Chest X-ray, PA view. Patient: 60 years old, sex M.
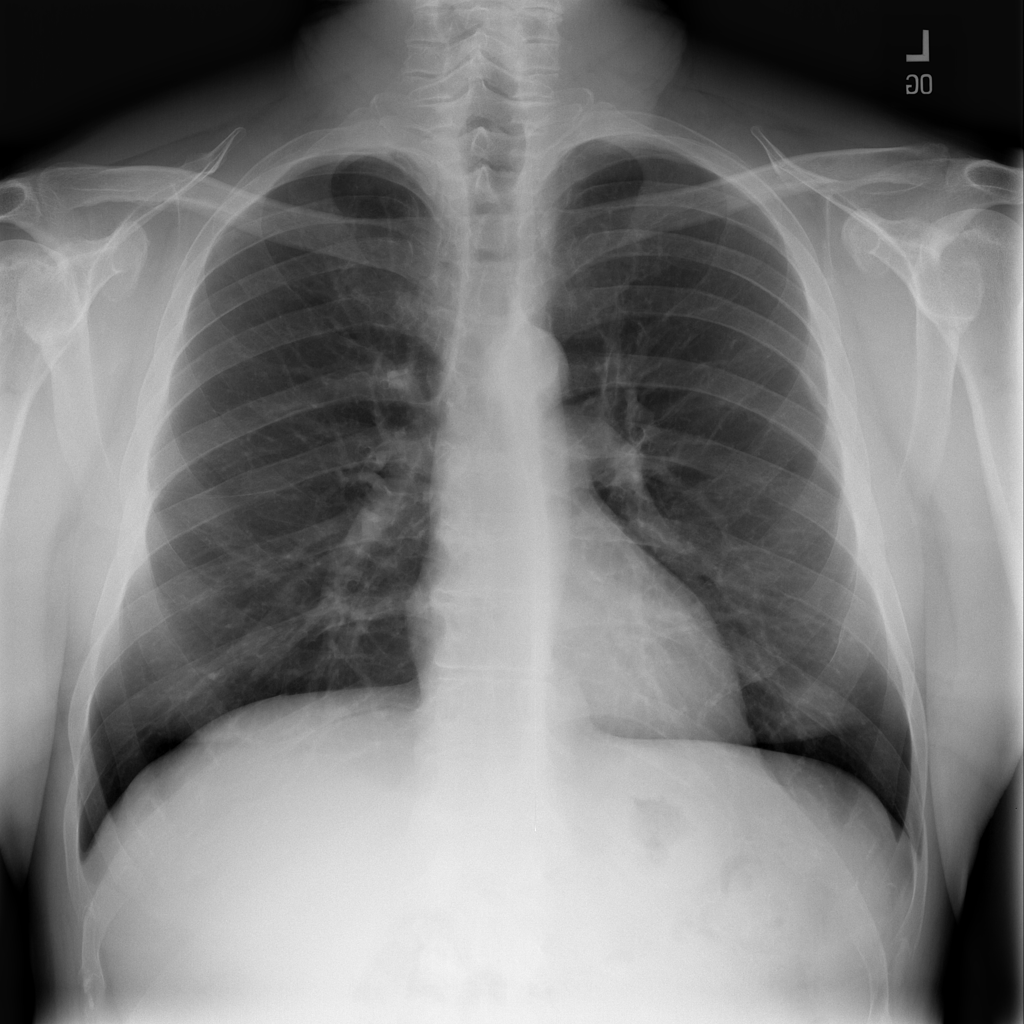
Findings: Infiltration